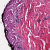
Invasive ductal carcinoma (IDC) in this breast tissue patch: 0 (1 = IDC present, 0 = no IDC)